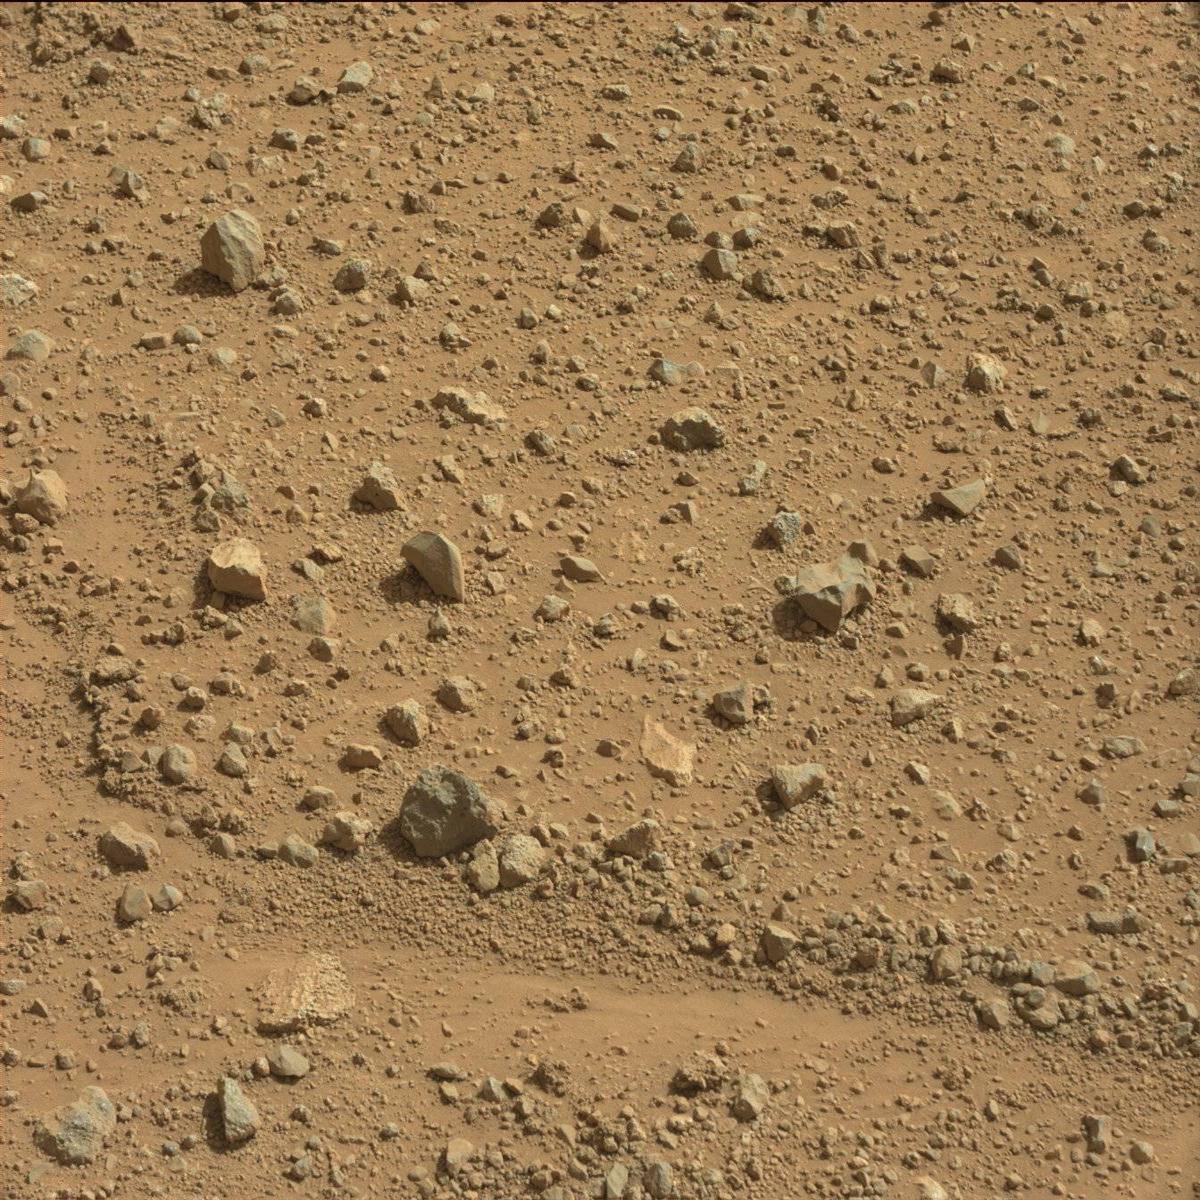
Terrain classes present: Bedrock, Rock, Sand / Soil